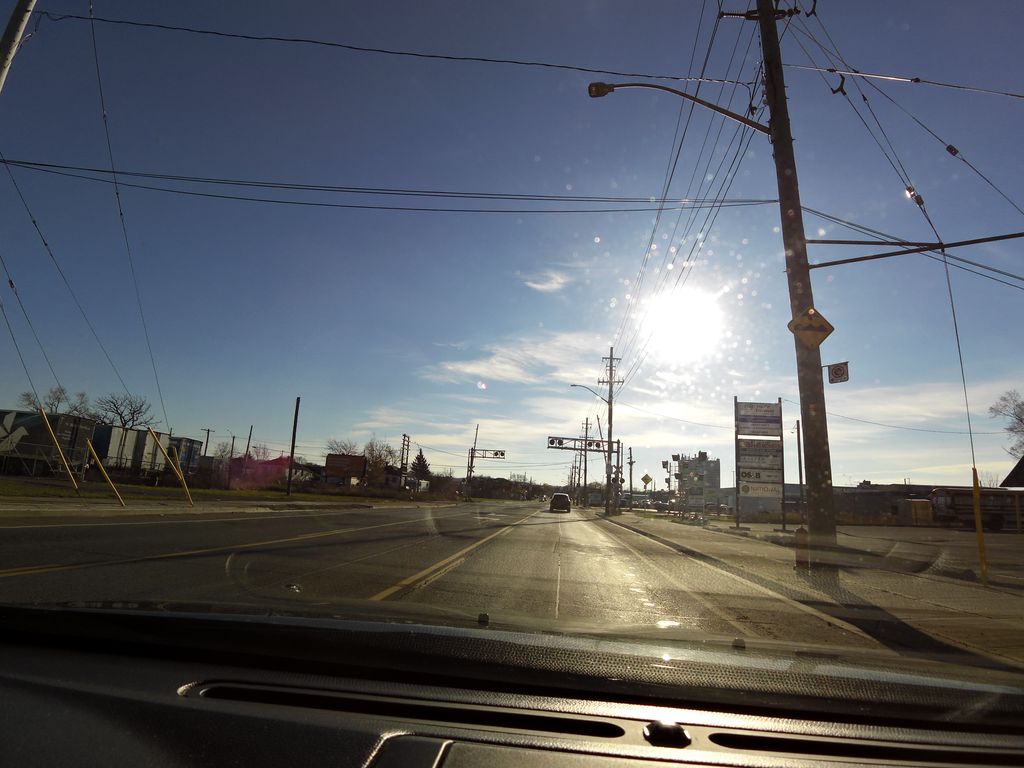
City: hamilton